Field crop: maize
Growth stage: 2
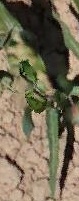
Species: maize